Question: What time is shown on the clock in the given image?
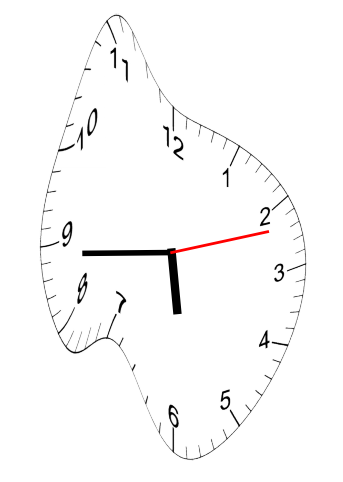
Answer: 05:44:12